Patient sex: M
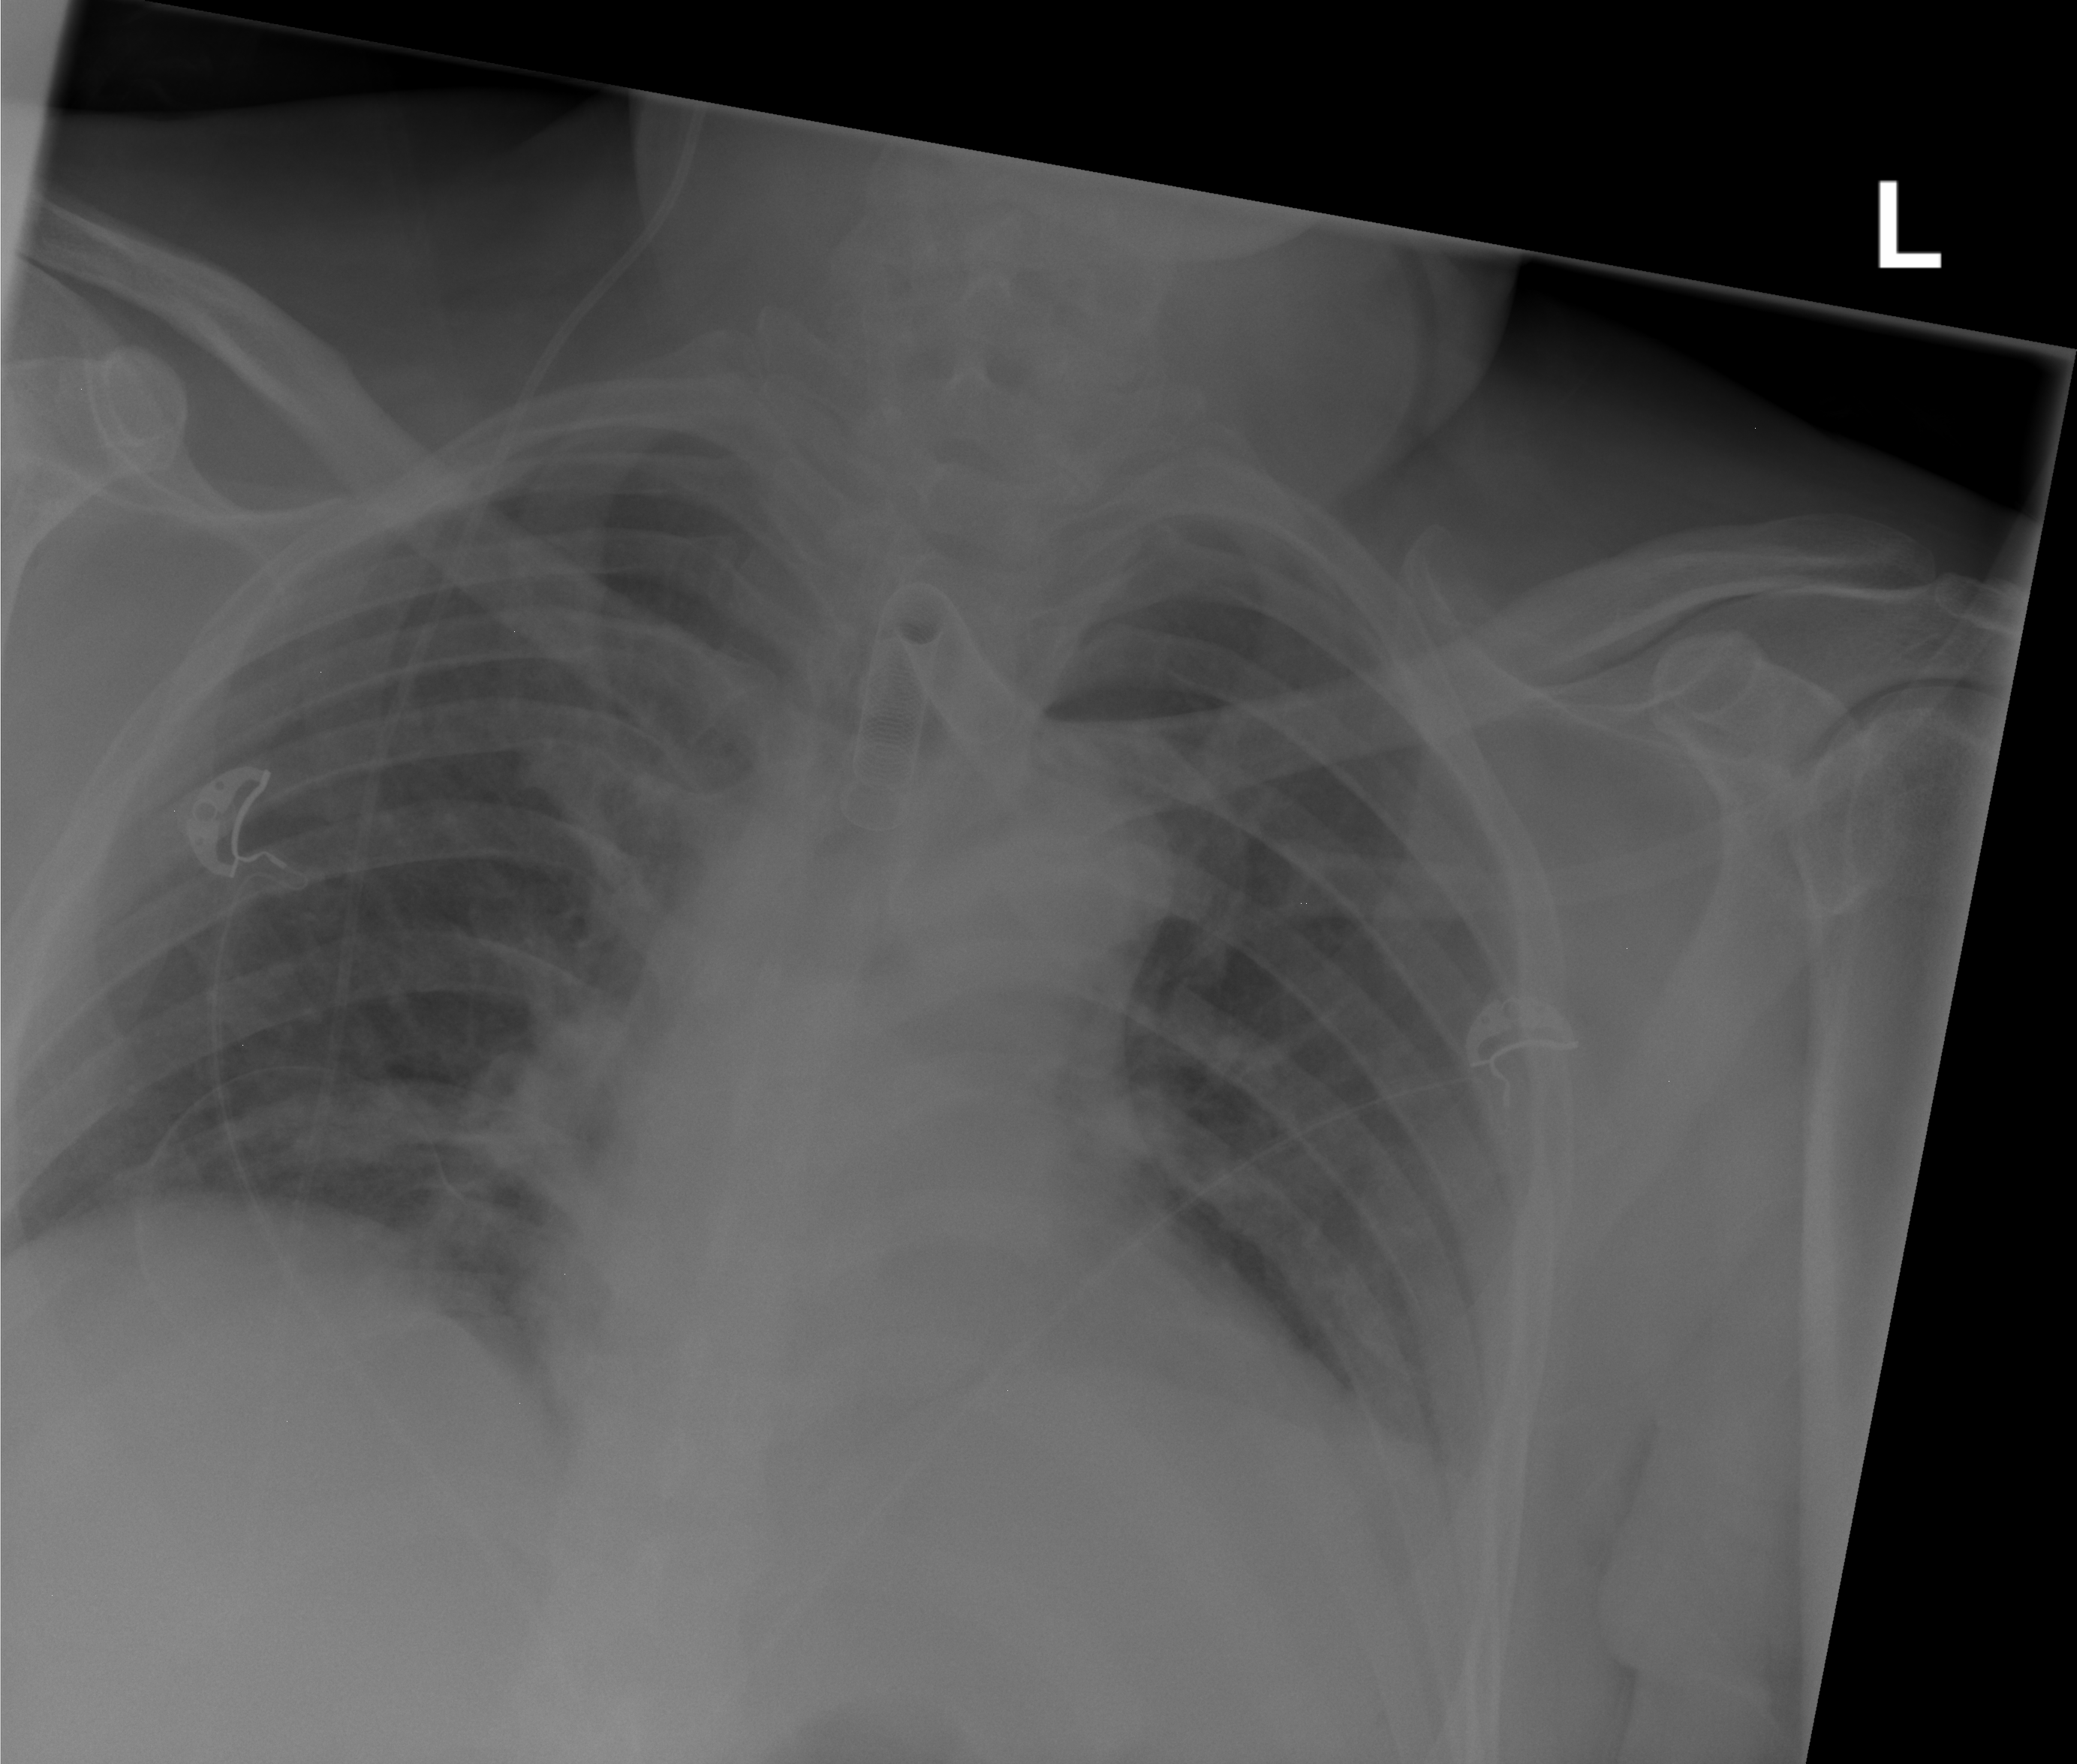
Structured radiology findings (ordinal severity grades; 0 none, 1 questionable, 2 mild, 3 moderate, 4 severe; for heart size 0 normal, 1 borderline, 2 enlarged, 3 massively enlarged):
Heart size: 2
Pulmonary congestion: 0
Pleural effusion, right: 0
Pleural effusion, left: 2
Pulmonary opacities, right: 0
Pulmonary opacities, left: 0
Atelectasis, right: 2
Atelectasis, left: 2